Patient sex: M
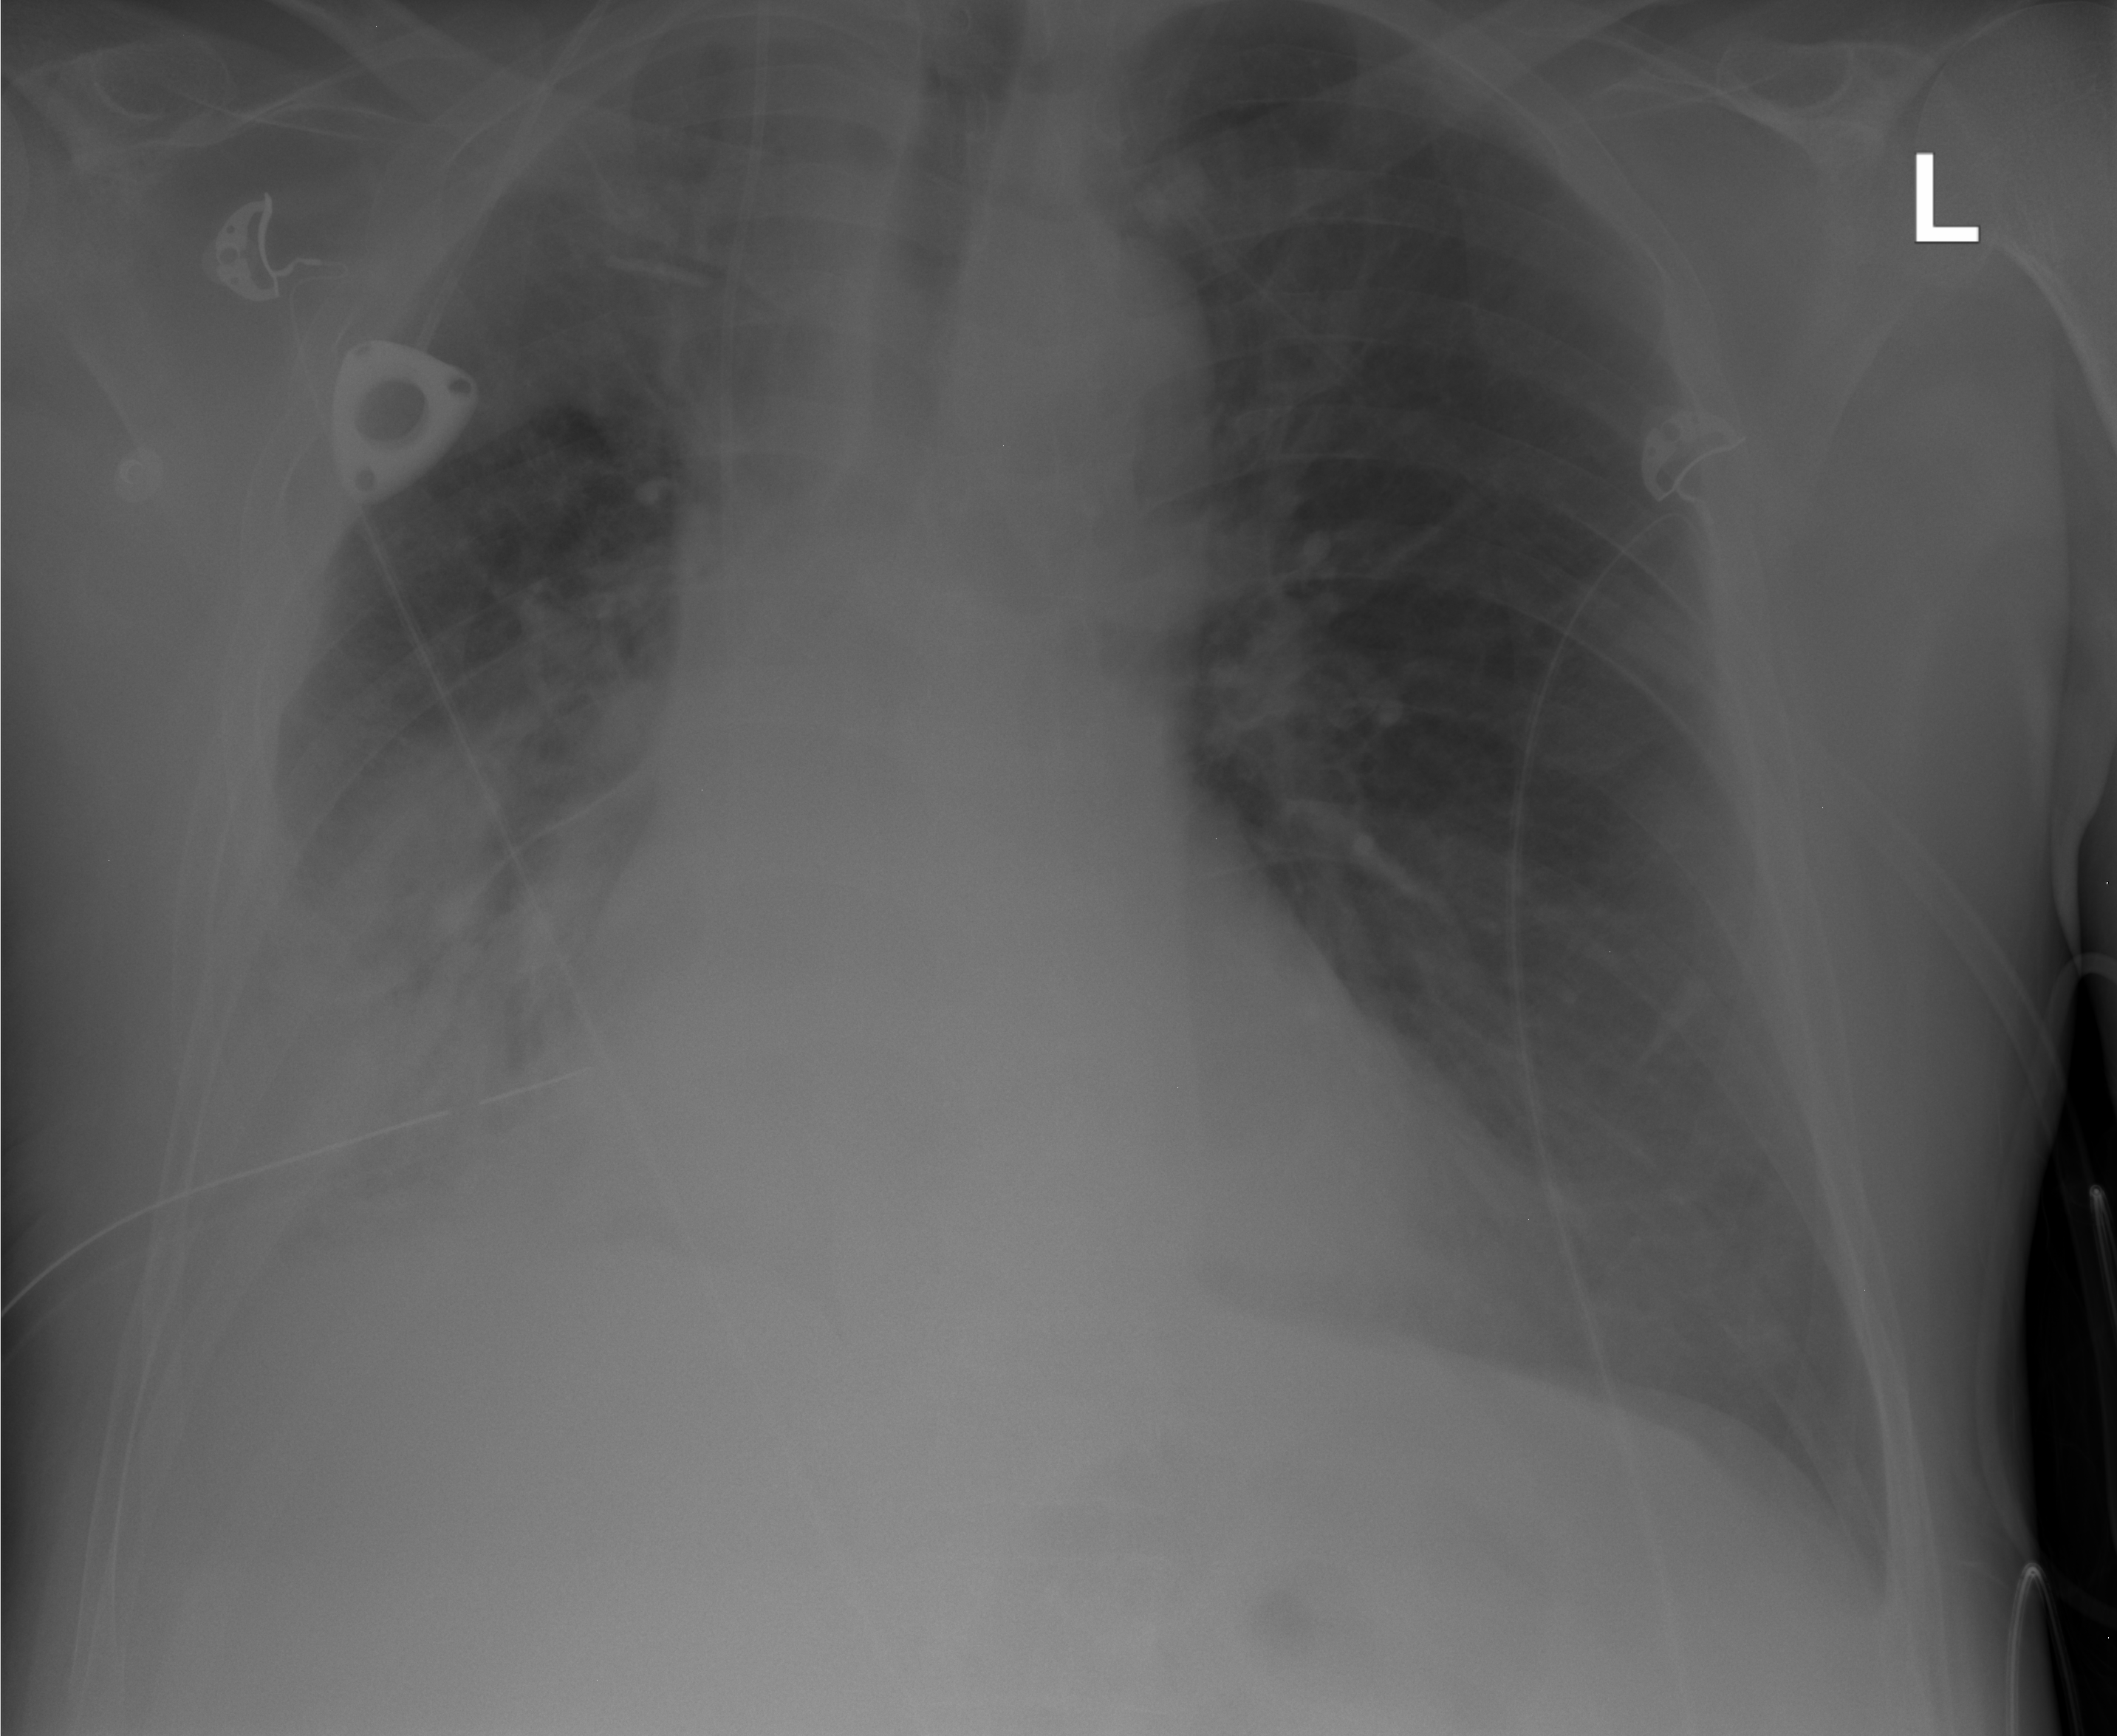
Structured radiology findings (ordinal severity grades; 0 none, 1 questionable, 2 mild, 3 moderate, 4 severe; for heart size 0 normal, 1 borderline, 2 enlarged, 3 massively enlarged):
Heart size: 1
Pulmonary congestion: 2
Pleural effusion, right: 3
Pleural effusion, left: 0
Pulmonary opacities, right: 3
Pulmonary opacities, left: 0
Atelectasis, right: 3
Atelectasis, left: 0